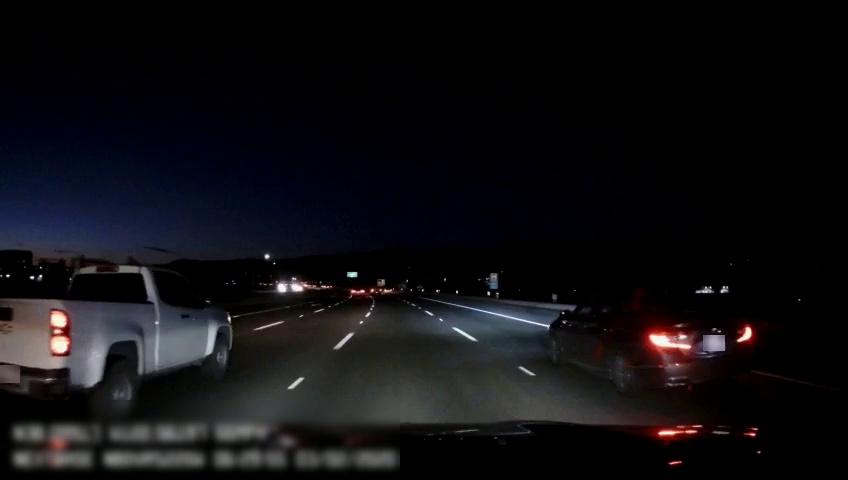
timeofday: Night
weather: Other
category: Drivable Space
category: Vehicles | Car
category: Vehicles | SUV
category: Vehicles | Truck
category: Vehicles | Truck
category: Lanes | Current Lane
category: Lanes | Alternate Lane
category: Lanes | Alternate Lane
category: Lanes | Alternate Lane
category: Lanes | Alternate Lane
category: Traffic | Signs
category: Traffic | Signs